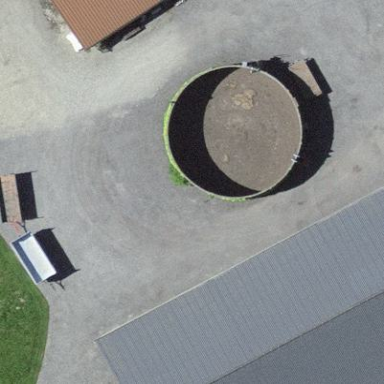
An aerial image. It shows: Storage tank with man-made structure.